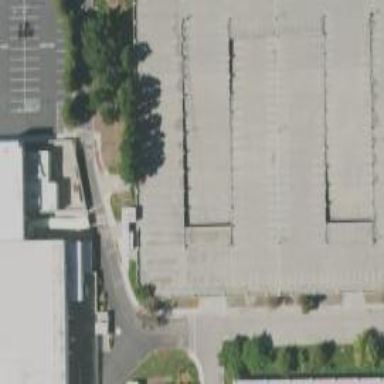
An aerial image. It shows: Multi-storey parking lot with asphalt surface.